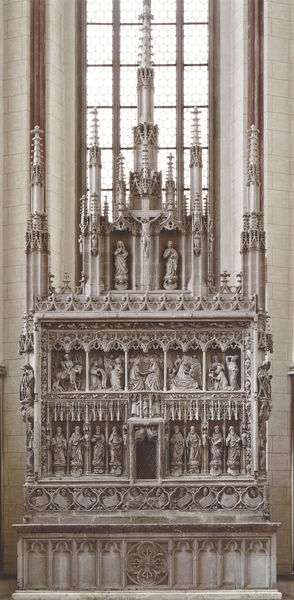
Titel: Marienfigur aus dem Hochaltar der Pfarrkirche in Sterzing
Künstler: Hans Multscher
Standort: Sterzing, Stadtpfarrkirche Unserer Lieben Frau (EU - I - Südtirol)
Schlagwörter: blume, fenster, marmor, säulen, sockel, kirche, gotik, statue, relief, figuren, bögen, kreuz, religion, türmchen, dom, altar, kathedrale, statuen, jesus, baldachin, heilige, maria, szenen, schrein, josef, tryptichon, fialen, fiale, apostel, marmot, christus am kreuz, eingestellte figuren